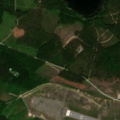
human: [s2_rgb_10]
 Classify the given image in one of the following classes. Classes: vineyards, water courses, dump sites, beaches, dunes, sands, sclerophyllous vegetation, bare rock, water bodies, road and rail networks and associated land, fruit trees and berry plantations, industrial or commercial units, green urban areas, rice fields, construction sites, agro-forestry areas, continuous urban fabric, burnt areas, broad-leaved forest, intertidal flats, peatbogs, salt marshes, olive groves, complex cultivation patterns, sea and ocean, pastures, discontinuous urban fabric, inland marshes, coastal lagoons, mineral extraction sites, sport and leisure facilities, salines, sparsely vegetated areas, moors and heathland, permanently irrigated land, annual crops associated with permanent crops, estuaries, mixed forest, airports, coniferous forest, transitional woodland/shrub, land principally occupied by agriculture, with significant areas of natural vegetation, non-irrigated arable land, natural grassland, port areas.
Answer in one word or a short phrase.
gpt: airports, broad-leaved forest, coniferous forest, mixed forest, transitional woodland/shrub, water bodies